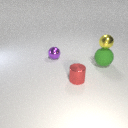
large green rubber sphere in front of small purple metal sphere